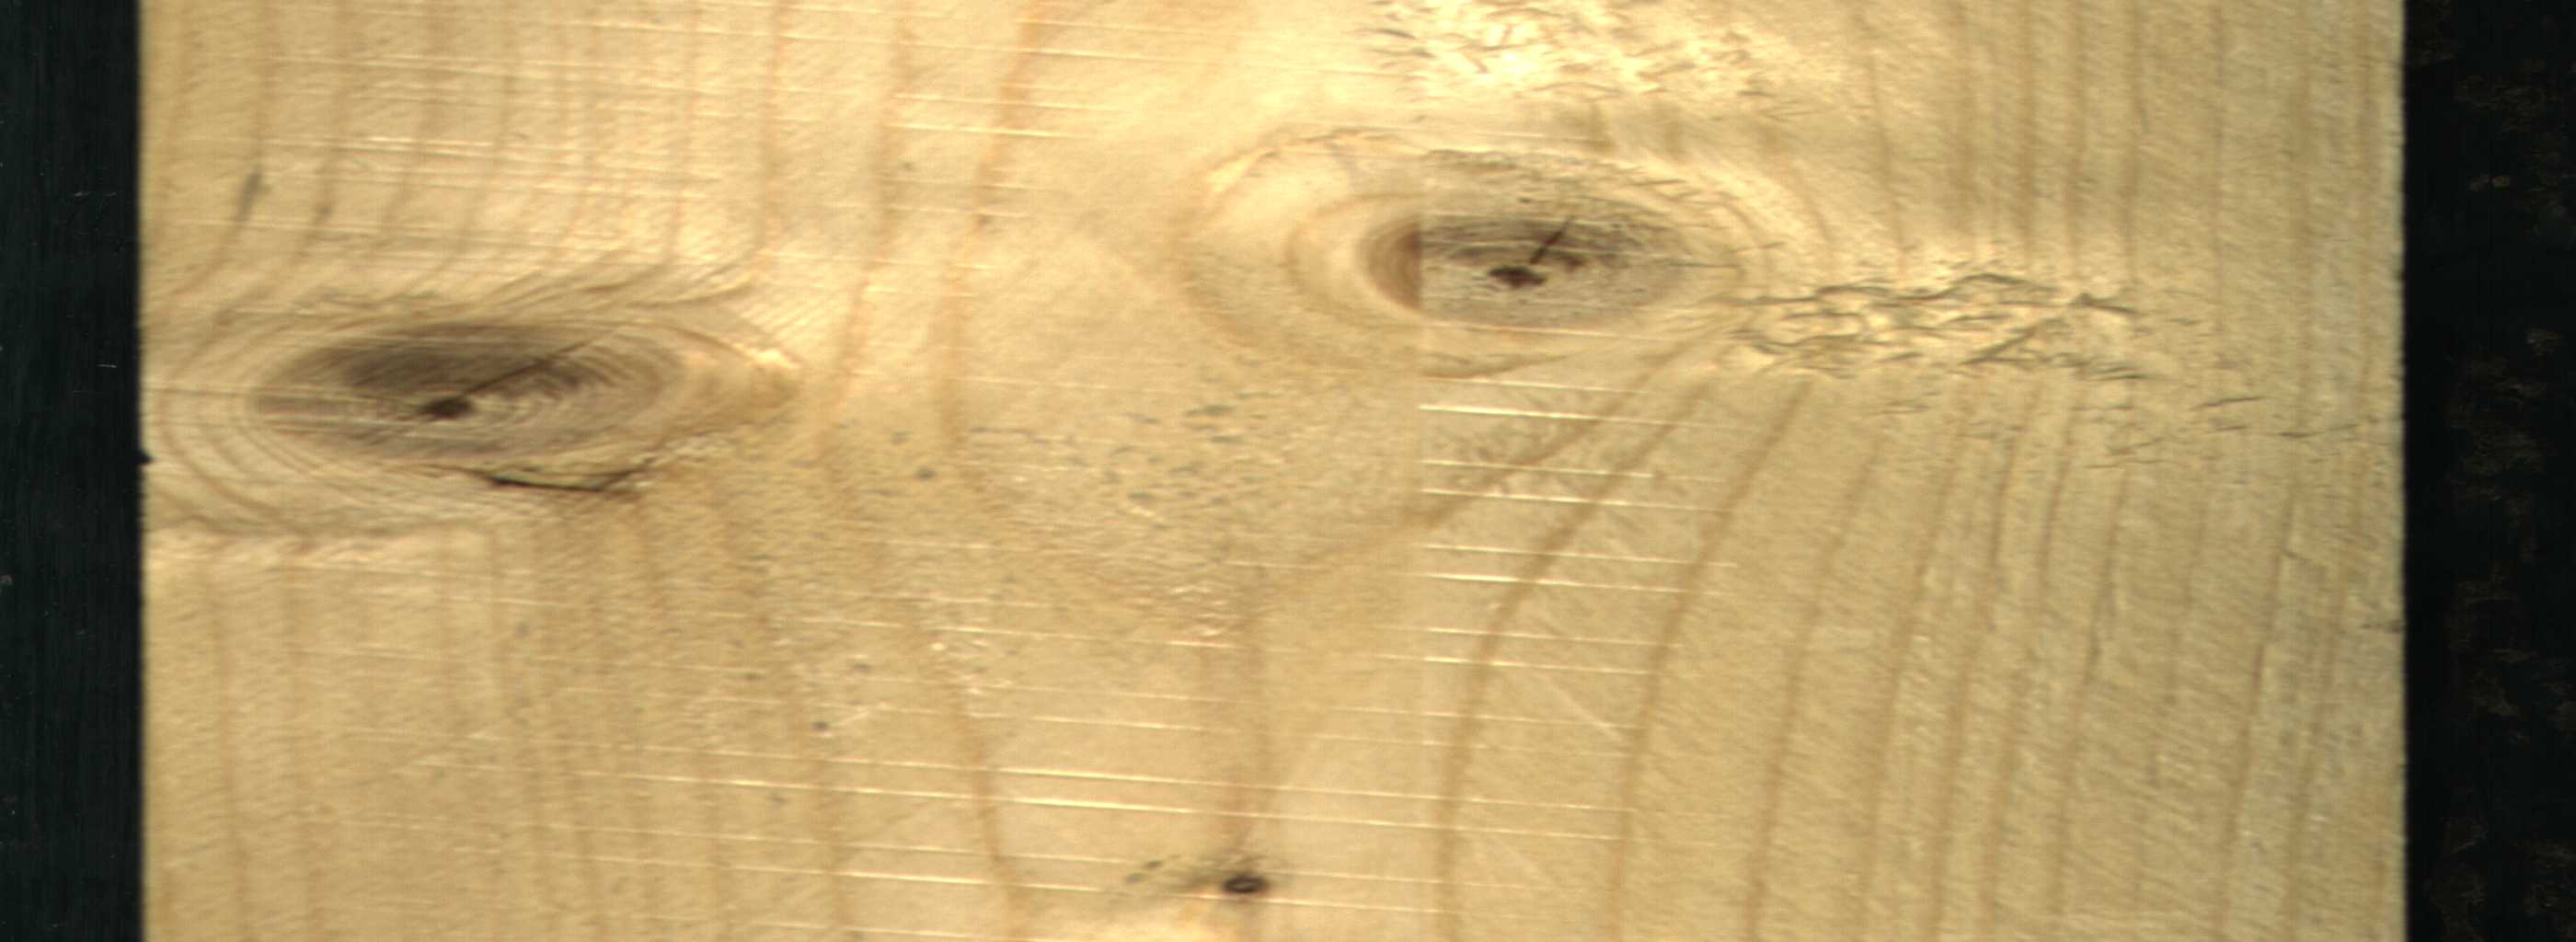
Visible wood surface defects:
knot_with_crack
Live_Knot
Live_Knot